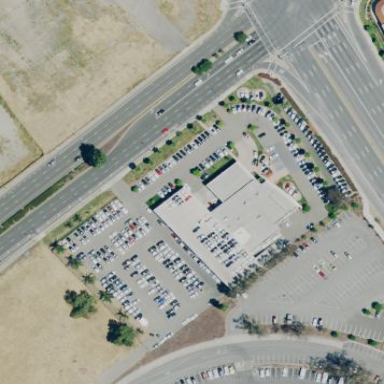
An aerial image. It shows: Building that houses car shop.